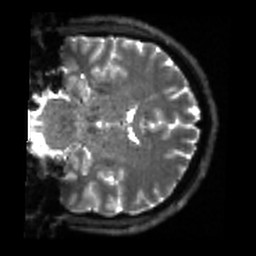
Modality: sbref
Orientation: coronal
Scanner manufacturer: siemens
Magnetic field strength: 3 T
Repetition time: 4 s
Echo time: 0.0594 s